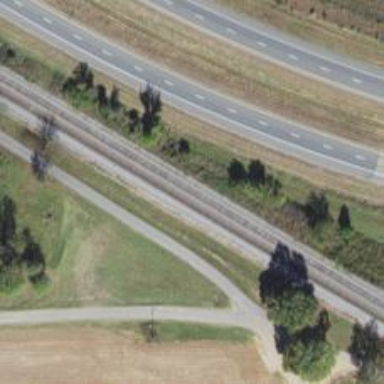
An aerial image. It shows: Rail spur service.